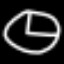
Label: clock